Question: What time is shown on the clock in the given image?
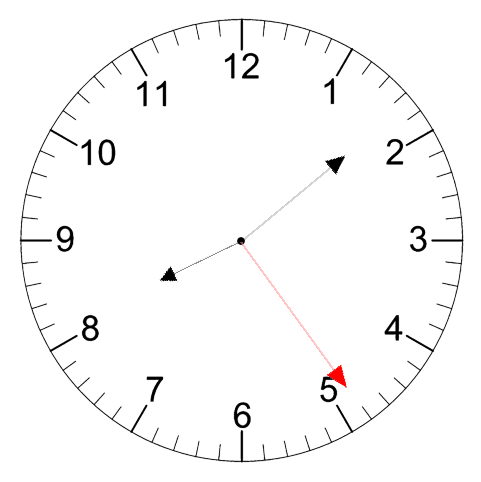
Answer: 08:08:24